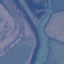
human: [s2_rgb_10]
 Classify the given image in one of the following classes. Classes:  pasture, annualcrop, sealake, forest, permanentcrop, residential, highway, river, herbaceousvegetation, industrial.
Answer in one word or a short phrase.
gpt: River